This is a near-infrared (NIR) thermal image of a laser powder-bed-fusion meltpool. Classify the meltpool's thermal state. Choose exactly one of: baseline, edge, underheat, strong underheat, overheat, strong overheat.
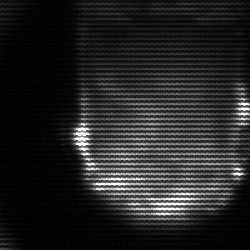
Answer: baseline